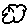
Label: cloud